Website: home-depot
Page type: payment
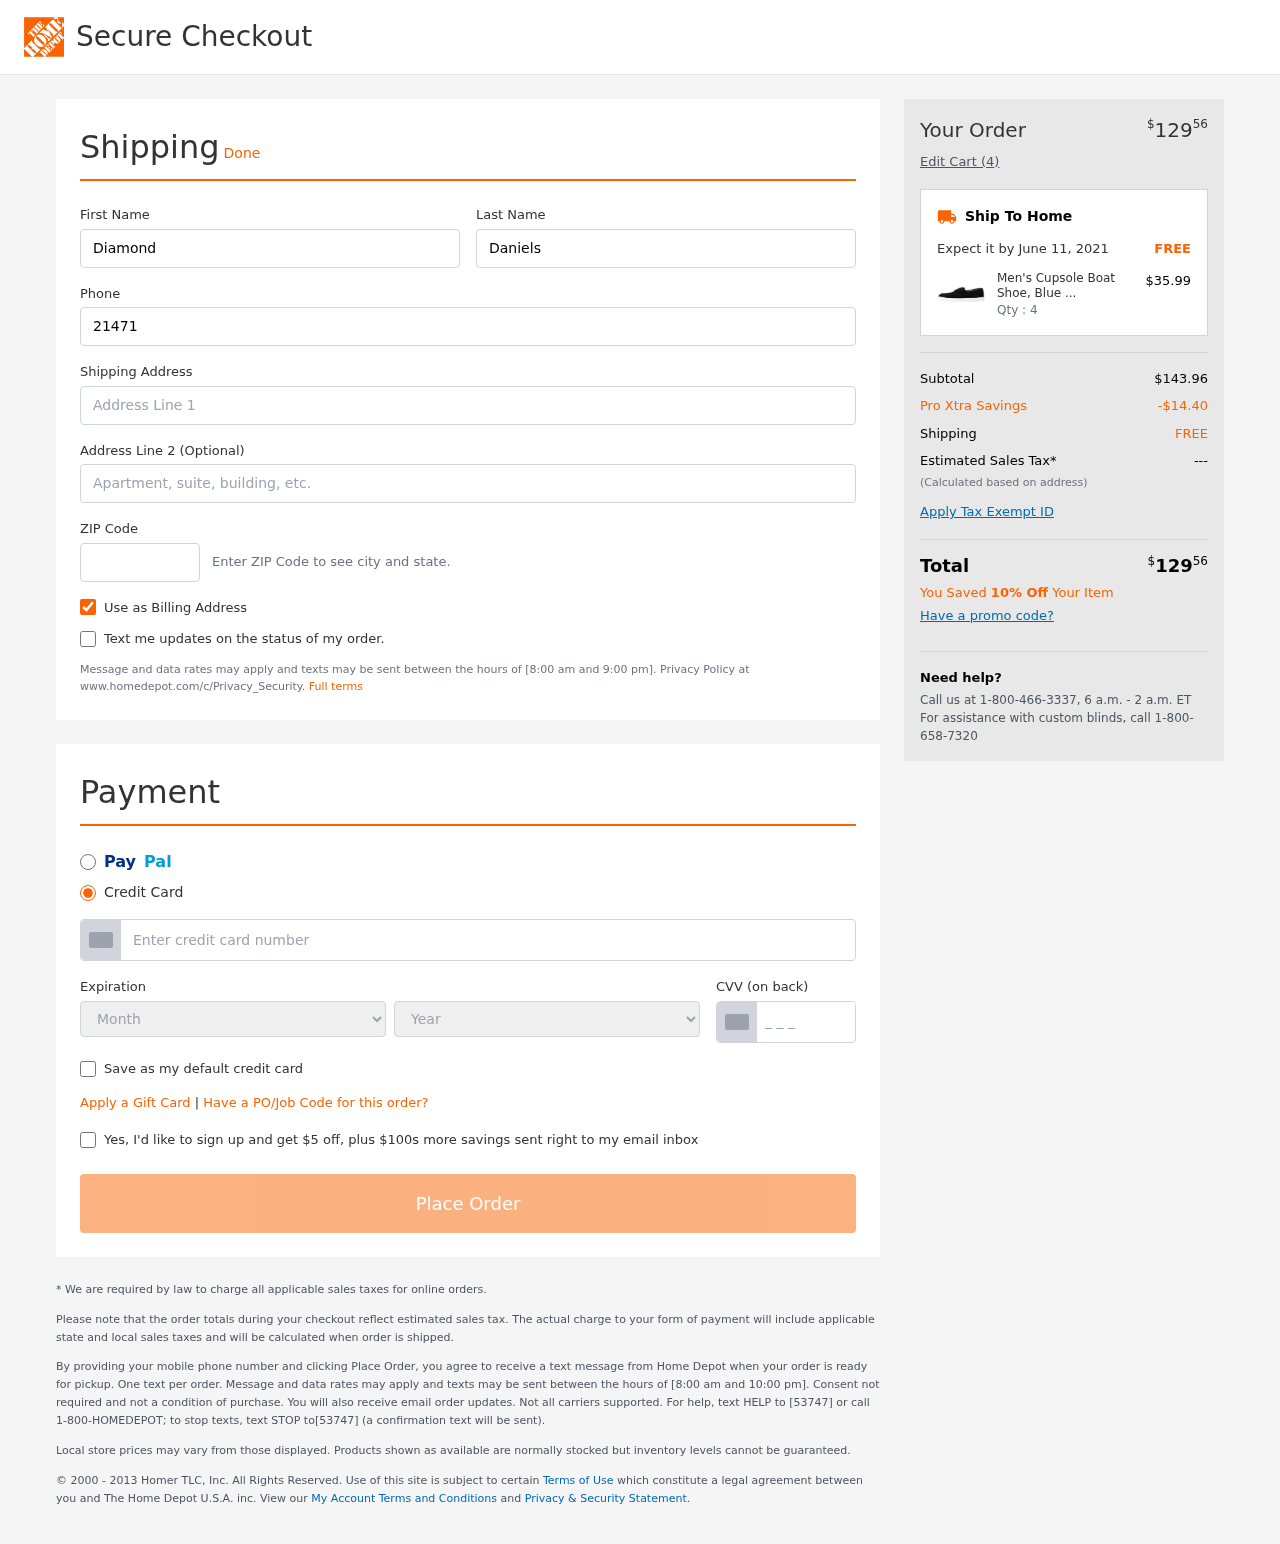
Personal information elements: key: PII_CARD_CVV
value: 2224
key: PII_CARD_EXPIRY_MONTH
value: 06
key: PII_CARD_EXPIRY_YEAR
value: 26
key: PII_CARD_NUMBER
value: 3435 7141 3274 727
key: PII_FIRSTNAME
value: Diamond
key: PII_LASTNAME
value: Daniels
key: PII_PHONE
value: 2147162190
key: PII_POSTCODE
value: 22261
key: PII_STREET
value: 1692 Lori Passage
Product elements: key: PRODUCT1_NAME
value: Men's Cupsole Boat Shoe, Blue Navy Suede, women 2
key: PRODUCT1_PRICE
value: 35.99
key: PRODUCT1_QUANTITY
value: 4
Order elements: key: ORDER_TOTAL
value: $12956
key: ORDER_NUM_ITEMS
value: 4
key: ORDER_DELIVERY_DATE
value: June 11, 2021
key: ORDER_SUBTOTAL
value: $143.96
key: ORDER_DISCOUNT
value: -$14.40
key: ORDER_SHIPPING_COST
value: FREE